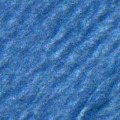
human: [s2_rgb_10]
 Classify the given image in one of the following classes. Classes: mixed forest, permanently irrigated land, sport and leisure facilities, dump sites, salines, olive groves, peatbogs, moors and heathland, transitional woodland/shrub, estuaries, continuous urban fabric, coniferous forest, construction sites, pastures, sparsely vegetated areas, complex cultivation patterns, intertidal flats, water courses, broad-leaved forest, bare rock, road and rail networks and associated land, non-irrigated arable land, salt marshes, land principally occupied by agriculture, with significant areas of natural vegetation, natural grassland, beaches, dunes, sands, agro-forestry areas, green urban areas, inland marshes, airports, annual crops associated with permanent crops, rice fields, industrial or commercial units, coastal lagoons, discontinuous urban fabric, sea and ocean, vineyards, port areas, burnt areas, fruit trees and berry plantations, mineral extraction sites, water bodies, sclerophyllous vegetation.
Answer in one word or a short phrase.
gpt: sea and ocean